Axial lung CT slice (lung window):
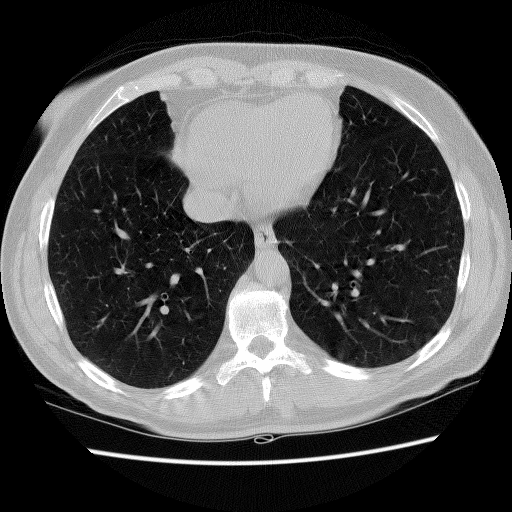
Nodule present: no